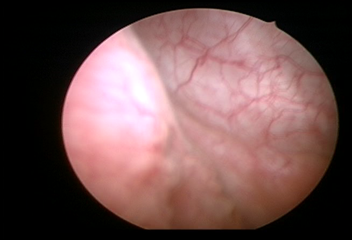
Modality: WLC
Class: Normal mucosa
Bladder cancer association: No